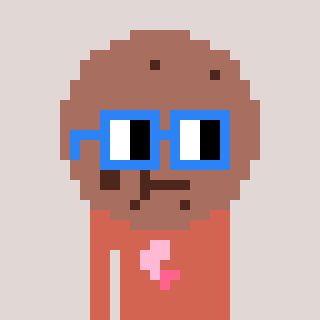
a pixel art character with square blue glasses, a cookie-shaped head and a peachy-colored body on a warm background